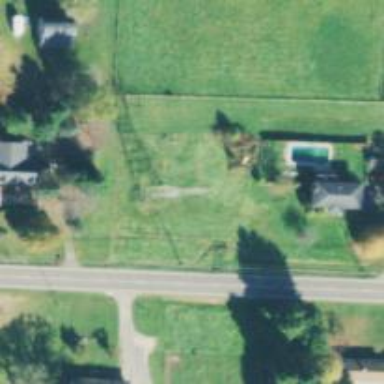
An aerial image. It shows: Lattice structure tower used for power distribution.